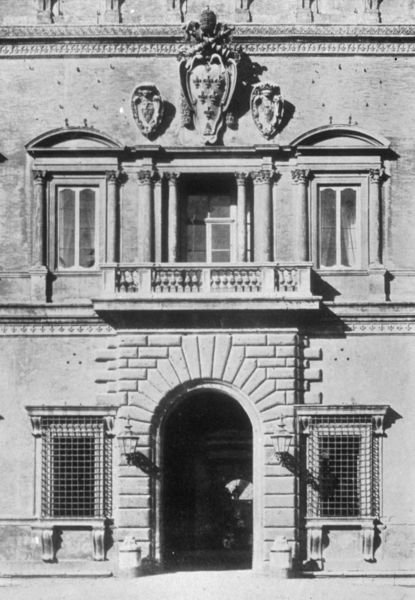
Titel: Palazzo Farnese (Portal)
Künstler: Antonio da (der Jüngere) Sangallo
Standort: Roma
Institution: Palazzo Farnese
Schlagwörter: schatten, fenster, frankreich, grau, lampe, lampen, laterne, laternen, schwarz, straße, säule, säulen, tür, weiss, gebäude, haus, schloss, architektur, stein, gitter, krone, renaissance, balkon, bogen, fassade, giebel, mauer, ziegel, empore, detail, durchgang, geländer, tor, foto, fotografie, eingang, kreuz, torbogen, balustrade, mauerwerk, schwarzweiß, schwerter, reihe, lilie, kapitelle, rom, fries, portal, rustika, wappen, sims, gesims, vergittert, florenz, ballustrade, lilien, emblem, fenstersims, haustür, palais, ädikula, medici, leibung, keilstein, quaderung, scherter, spangenvoluten, t, türlicht